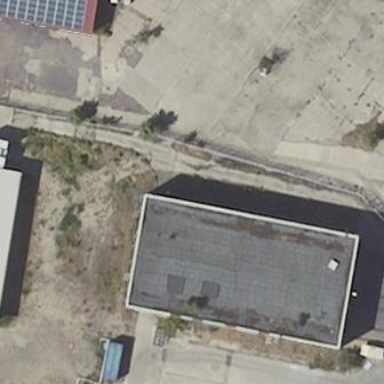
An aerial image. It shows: Industrial building.